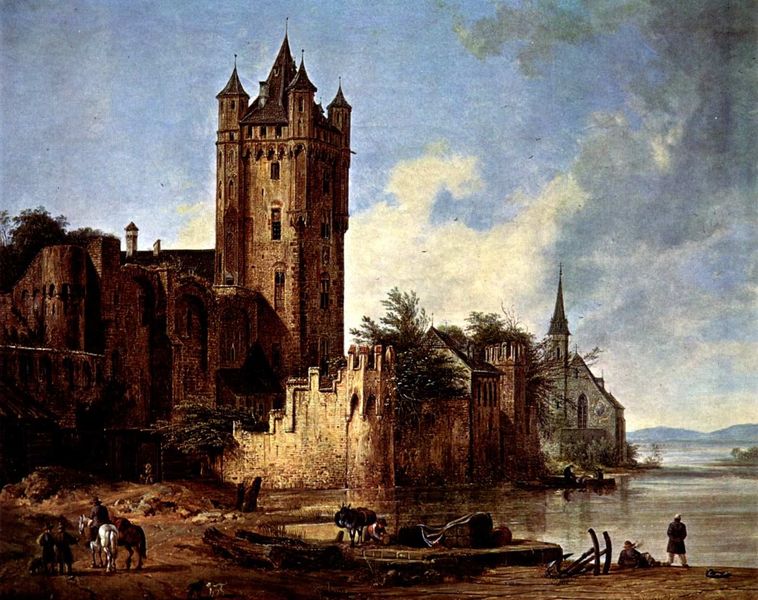
Titel: Eltville am Rhein, Wasserburg der Mainzer Erzbischöfe
Künstler: Domenico Quaglio
Standort: Kassel
Institution: Staatliche Museen, Schloss Wilhelmshöhe
Schlagwörter: baum, blau, dunkel, gemälde, himmel, mann, meer, schatten, wasser, weiß, wolken, bäume, fluss, grün, kirchturm, landschaft, menschen, see, stadt, ufer, abend, braun, fenster, grau, hell, hut, licht, männer, szene, ölbild, dach, gebäude, hund, tiere, architektur, porträt, öl, horizont, hügel, spiegelung, gebüsch, gewässer, kirche, pflanzen, boot, boote, esel, pferd, pferde, reiter, turm, landschft, küste, berge, mauer, rast, hafen, promenade, romantik, architecture, blue, church, hat, men, oil, people, white, window, dark, figures, france, golden, green, old, painting, wall, windows, yellow, flowers, oil painting, picture, brown, zinnen, erker, ruine, burg, türmchen, türme, schimmel, kathedrale, gemäuer, smoke, cloud, clouds, horses, man, sky, stone, tree, boat, building, hill, hills, lake, landscape, mountain, mountains, nature, ocean, sand, sea, ship, shore, water, kapelle, abbey, horizon, lane, roof, street, summer, tower, trees, fähre, lasttier, anker, coast, light, river, bushes, road, view, way, pflug, castle, ruin, ruins, animals, dog, dogs, romantic, romanticism, cross, beach, boats, sailors, seascape, storm, fliss, dirt, peasants, city, royal, leaves, cathedral, walls, brick, buildings, art, ground, burganlage, england, english, rain, wehrturm, harbor, harbour, gothic, medieval, waren, cow, horse, lanscape, figure, travel, riding, bull, bay, four, paint, dutch, fishermen, fishing, spire, steeple, smoking, farmers, bank, port, standing, waiting, chruch, chapel, left, towers, europe, image, riders, travelers, malerei, cloister, claude, donkey, mule, horsemen, rider, dock, curch, turrets, spires, trading, anchor, barges, castele, castles, cove, donjon, eltville, fortifications, fortified, fortress, ksy, kurfürstliche burg, pee, peeing, pipe, plow, raft, rheinufer, riverscape, schade!, shoreline, vagrant, colonial, düster, italien, rhein, teich, rembrandt, ruisdael, dky, donke, regal, bote, ruysdael, mean, goyen, waer, hurch, catcle, europian, schloß, yolk, shores, casrtle, verlassen